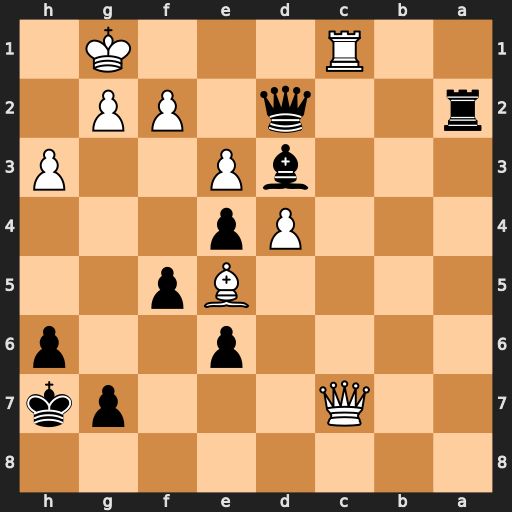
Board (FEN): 8/2Q3pk/4p2p/4Bp2/3Pp3/3bP2P/r2q1PP1/2R3K1
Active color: b
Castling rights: -
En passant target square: -
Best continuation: Qxf2+ Kh2 Qxg2#